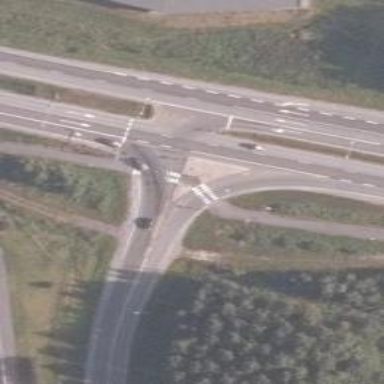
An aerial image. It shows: Trunk link highway.